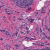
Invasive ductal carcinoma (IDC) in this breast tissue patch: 1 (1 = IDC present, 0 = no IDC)